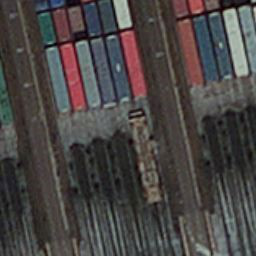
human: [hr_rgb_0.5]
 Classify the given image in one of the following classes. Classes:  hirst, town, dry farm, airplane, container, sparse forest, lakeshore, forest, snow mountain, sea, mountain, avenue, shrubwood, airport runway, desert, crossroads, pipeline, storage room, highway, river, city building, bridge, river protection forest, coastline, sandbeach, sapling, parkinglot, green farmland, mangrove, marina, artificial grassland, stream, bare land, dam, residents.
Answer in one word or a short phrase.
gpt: container